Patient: sex M, age 64
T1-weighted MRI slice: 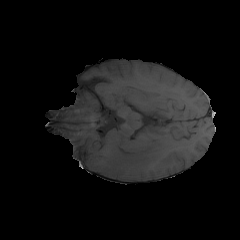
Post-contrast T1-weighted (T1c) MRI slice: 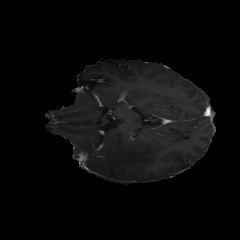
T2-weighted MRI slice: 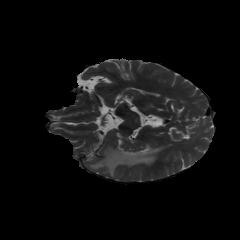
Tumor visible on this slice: yes
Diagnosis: Glioblastoma, IDH-wildtype
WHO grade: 4